Question: I tried to follow the answer of this link to configure my USART of my STM32F0 Discovery board:
<URL>
I use USART2 to send data to my PC with baudrate 9600 and 115200 both have tried.
I send characters from '0' -> '9' to PC but I received 'cg3fe2d' and some invisible characters always, there seems some regulation, can anyone help?
My STM32F0 is configured to use internal osc, 48MHz.

my reference code is like:
'''
void test_uart()
{
USART_InitTypeDef USART_InitStructure;
GPIO_InitTypeDef GPIO_InitStructure;
uint16_t usart_data;
RCC_APB1PeriphClockCmd(RCC_APB1Periph_USART2,ENABLE);
RCC_AHBPeriphClockCmd(RCC_AHBPeriph_GPIOA, ENABLE);
GPIO_PinAFConfig(GPIOA, GPIO_PinSource2, GPIO_AF_1);
GPIO_PinAFConfig(GPIOA, GPIO_PinSource3, GPIO_AF_1);
//Configure USART2 pins: Rx and Tx ----------------------------
GPIO_InitStructure.GPIO_Pin = GPIO_Pin_2 | GPIO_Pin_3;
GPIO_InitStructure.GPIO_Speed = GPIO_Speed_50MHz;
GPIO_InitStructure.GPIO_Mode = GPIO_Mode_AF;
GPIO_InitStructure.GPIO_OType = GPIO_OType_PP;
GPIO_InitStructure.GPIO_PuPd = GPIO_PuPd_UP;
GPIO_Init(GPIOA, &GPIO_InitStructure);
//Configure USART2 setting: ----------------------------
USART_InitStructure.USART_BaudRate = 9600;
USART_InitStructure.USART_WordLength = USART_WordLength_8b;
USART_InitStructure.USART_StopBits = USART_StopBits_1;
USART_InitStructure.USART_Parity = USART_Parity_No;
USART_InitStructure.USART_HardwareFlowControl =
USART_HardwareFlowControl_None;
USART_InitStructure.USART_Mode = USART_Mode_Rx | USART_Mode_Tx;
USART_Init(USART2, &USART_InitStructure);
USART_Cmd(USART2,ENABLE);
usart_data = '0';
while(1)
{
while (USART_GetFlagStatus(USART2, USART_FLAG_TXE) == RESET);
if (usart_data > '9')
usart_data = '0';
USART_SendData(USART2, usart_data++);
}
}
'''
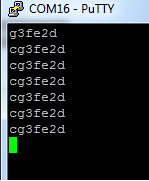
Answer: The problem has been resolved, I am really appreciate for your kind help, and I want to share you the result. The reason is I was using USBtoRS232, I use 3 wires to connect it directly with the discovery board, I didnot know that RS232 is using 12V, that is the root cause. So after I use RS232 adapter, the problem resolved. Thank you all again